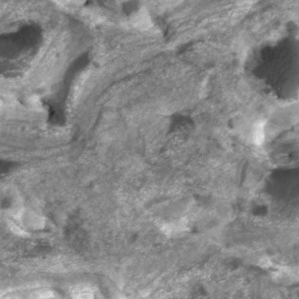
Label: non_frost